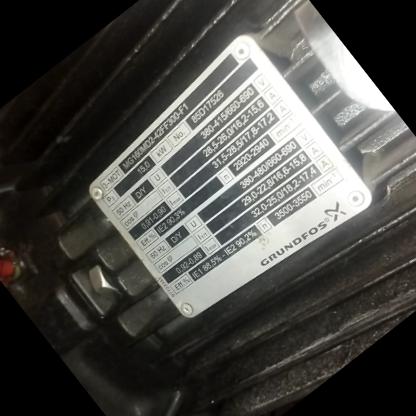
Klasa: tabliczka-znamionowa